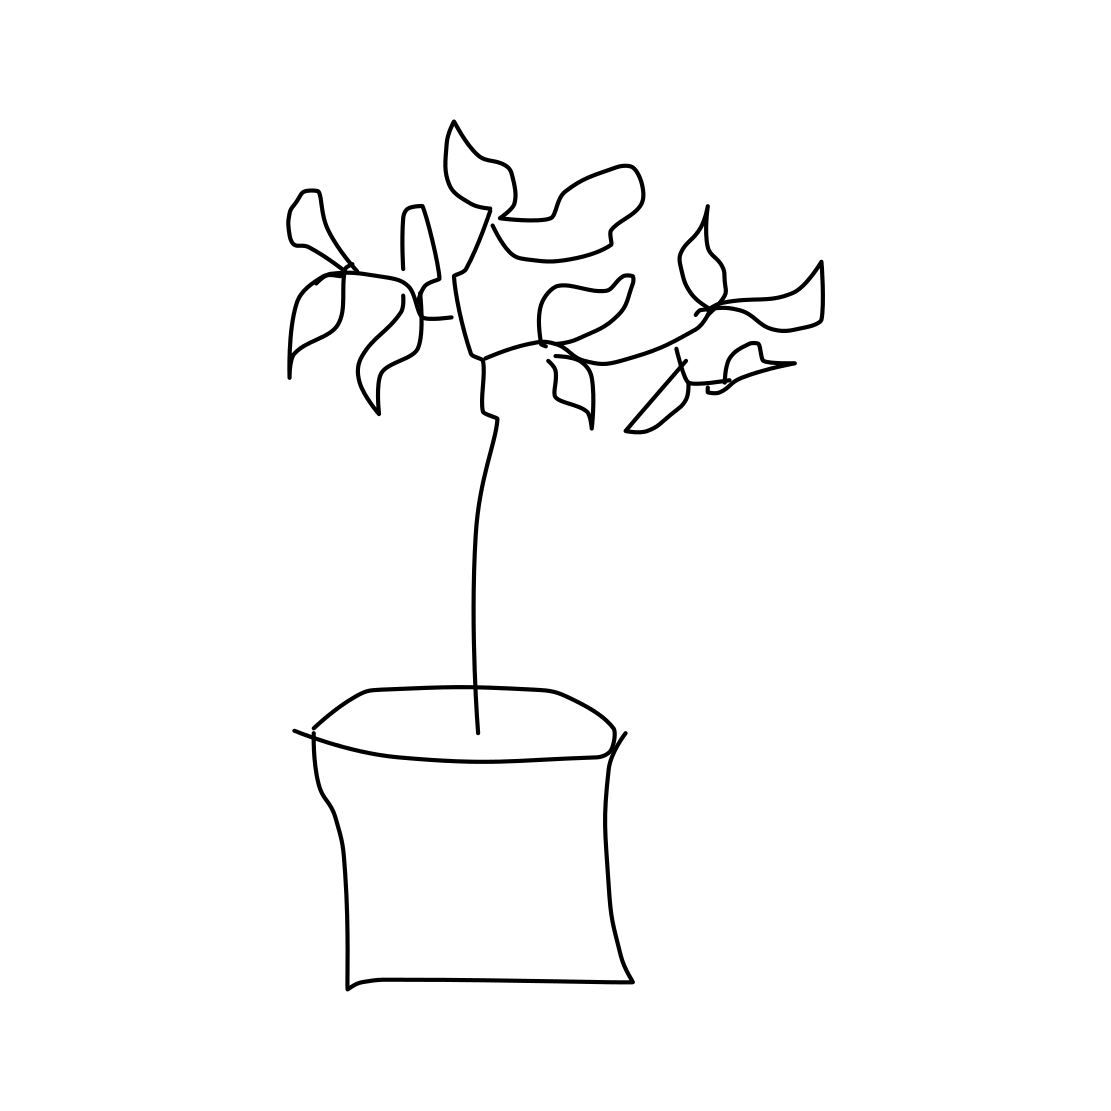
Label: potted plant